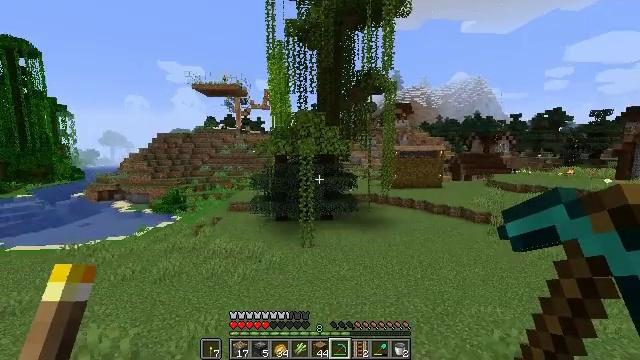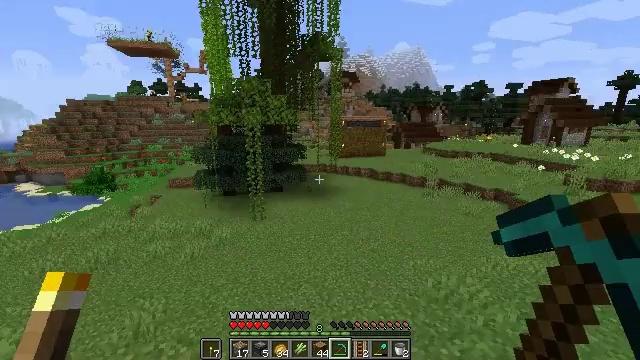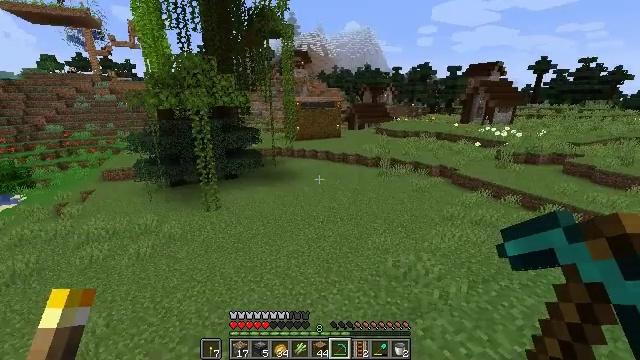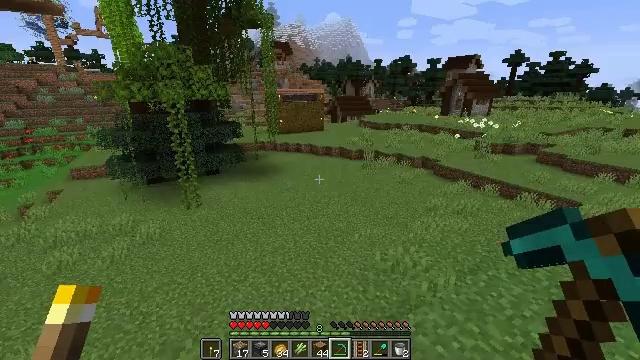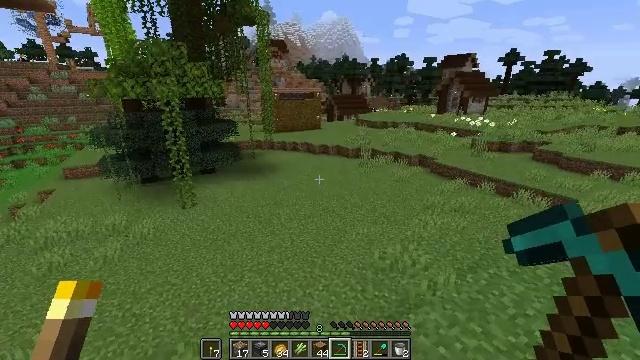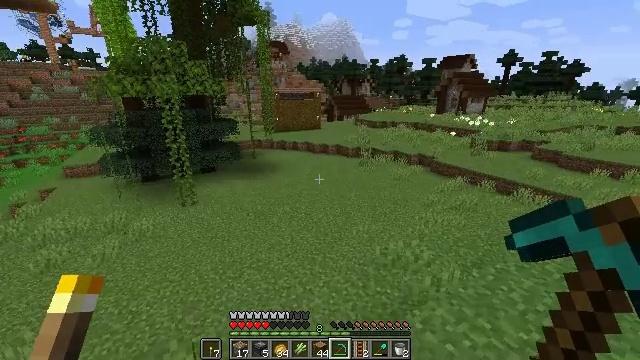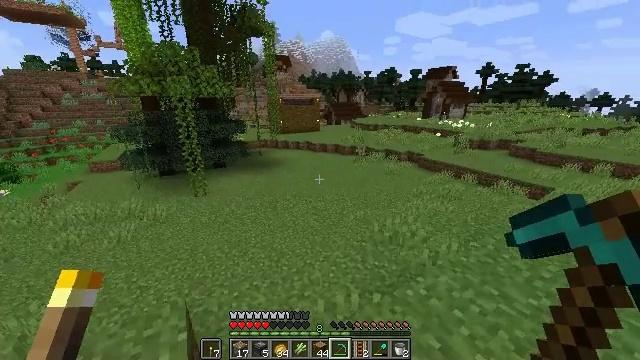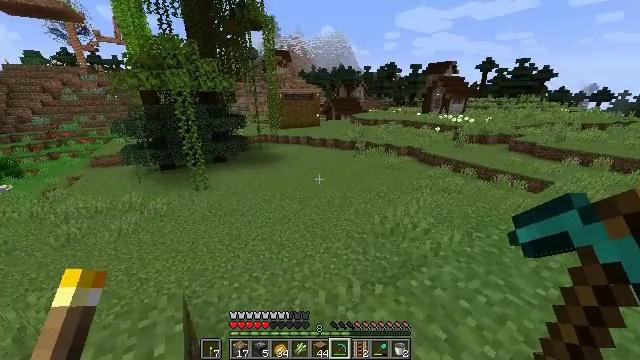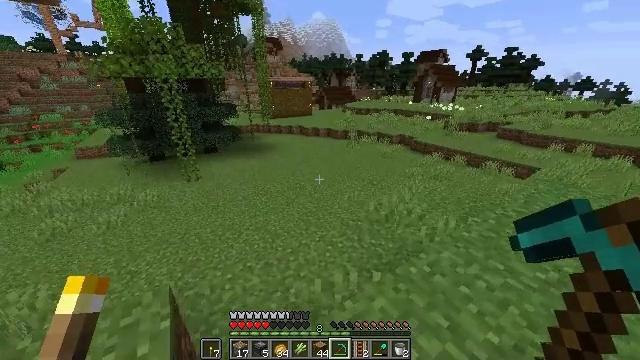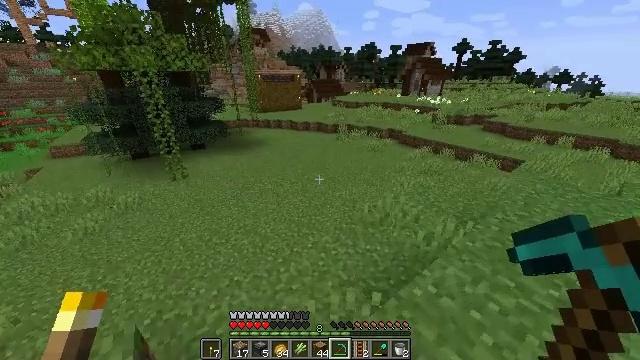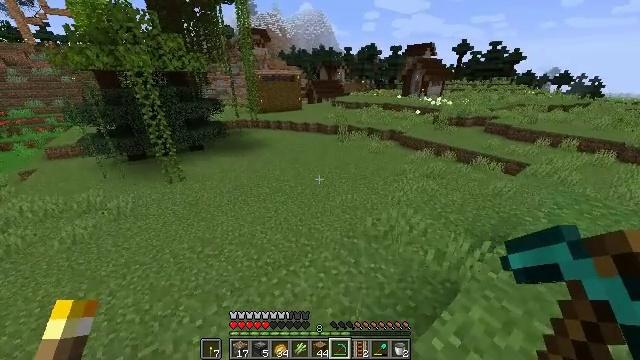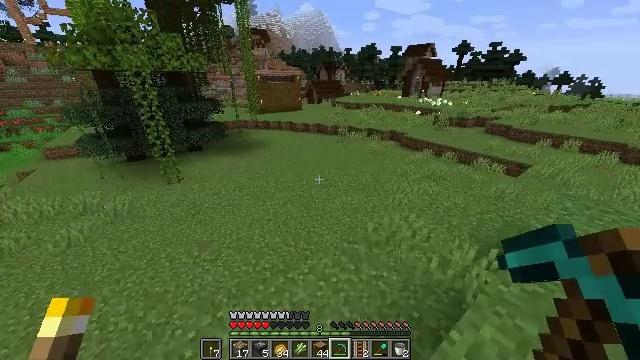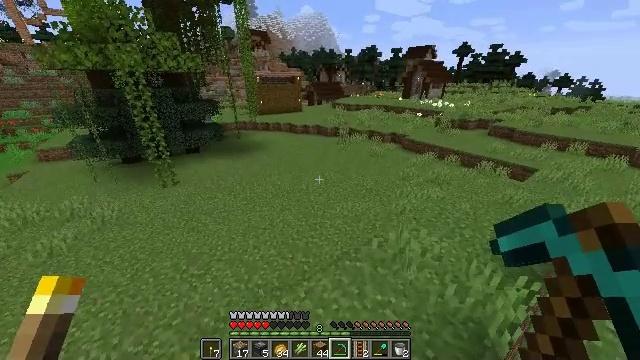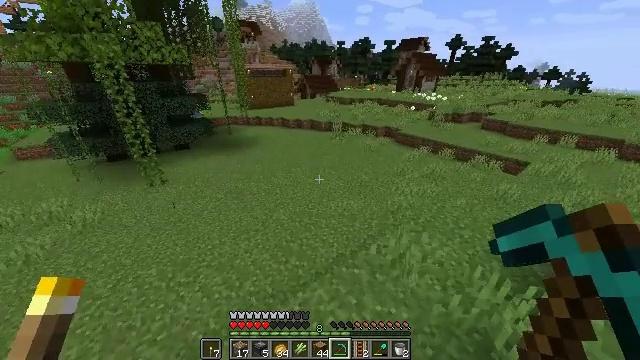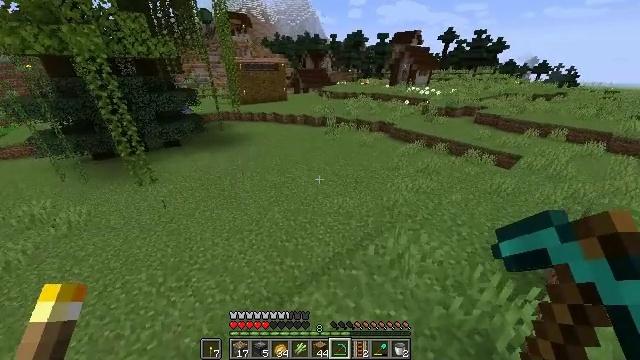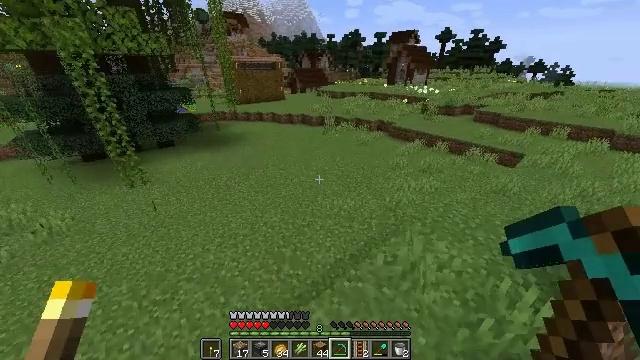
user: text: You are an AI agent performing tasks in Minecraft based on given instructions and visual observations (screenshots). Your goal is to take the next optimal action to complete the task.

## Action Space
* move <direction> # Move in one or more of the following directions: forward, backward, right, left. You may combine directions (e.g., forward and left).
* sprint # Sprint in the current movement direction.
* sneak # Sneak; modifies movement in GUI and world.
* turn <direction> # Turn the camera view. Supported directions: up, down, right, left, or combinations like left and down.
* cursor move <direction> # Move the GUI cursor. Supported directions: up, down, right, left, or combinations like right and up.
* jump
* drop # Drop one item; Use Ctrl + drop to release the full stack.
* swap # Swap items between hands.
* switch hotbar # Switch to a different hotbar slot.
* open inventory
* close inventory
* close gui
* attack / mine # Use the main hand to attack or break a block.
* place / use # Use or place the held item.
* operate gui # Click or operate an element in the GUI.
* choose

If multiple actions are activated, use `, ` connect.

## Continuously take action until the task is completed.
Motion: motion action
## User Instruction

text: Mine tall grass from the ground.
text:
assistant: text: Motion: move forward, turn right and down
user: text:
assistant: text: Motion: move forward, turn right and down
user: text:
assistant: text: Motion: move forward, turn right and down
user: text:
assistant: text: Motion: move forward, sprint
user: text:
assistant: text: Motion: move forward, sprint
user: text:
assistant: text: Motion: move forward, sprint
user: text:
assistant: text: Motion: move forward, sprint, turn down
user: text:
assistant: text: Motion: move forward, turn right and down
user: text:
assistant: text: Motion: move forward, turn right and down
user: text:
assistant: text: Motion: move forward, sprint
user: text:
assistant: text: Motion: move forward, sprint
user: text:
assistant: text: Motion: move forward, sprint
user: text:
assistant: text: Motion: move forward, turn right and down
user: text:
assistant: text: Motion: move forward, sprint, turn right and down
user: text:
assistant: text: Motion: move forward, sprint
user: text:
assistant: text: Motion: move forward, sprint
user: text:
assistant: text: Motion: move forward, sprint
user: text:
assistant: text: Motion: move forward, turn down
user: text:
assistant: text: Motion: move forward, turn down
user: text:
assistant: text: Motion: move forward, turn right and down
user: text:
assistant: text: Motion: move forward, turn right and down
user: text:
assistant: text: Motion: move forward, turn down, jump
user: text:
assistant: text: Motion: move forward, jump
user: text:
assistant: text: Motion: move forward, jump
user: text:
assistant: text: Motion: move forward, turn down, jump
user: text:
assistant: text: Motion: move forward, jump
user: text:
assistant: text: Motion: move forward, jump
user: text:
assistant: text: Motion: move forward, jump
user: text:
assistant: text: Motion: move forward, jump
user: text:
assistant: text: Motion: move forward, turn up, jump